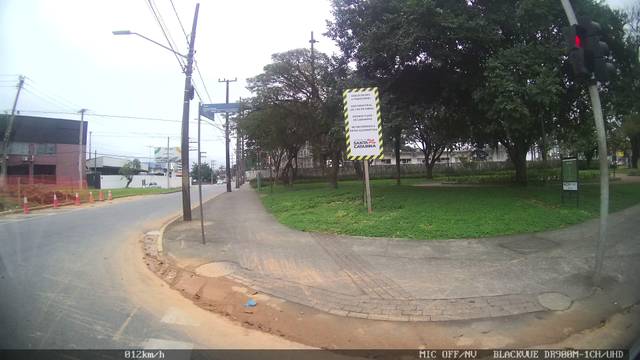
Region: Brazil
Coordinates: -26.272, -48.851